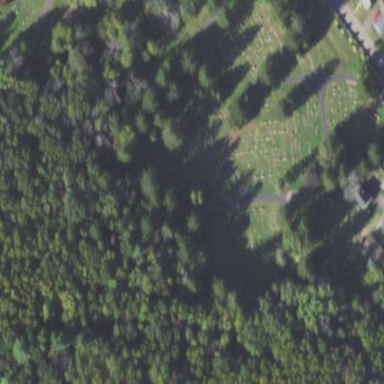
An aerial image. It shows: Cemetery or graveyard.